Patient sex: M
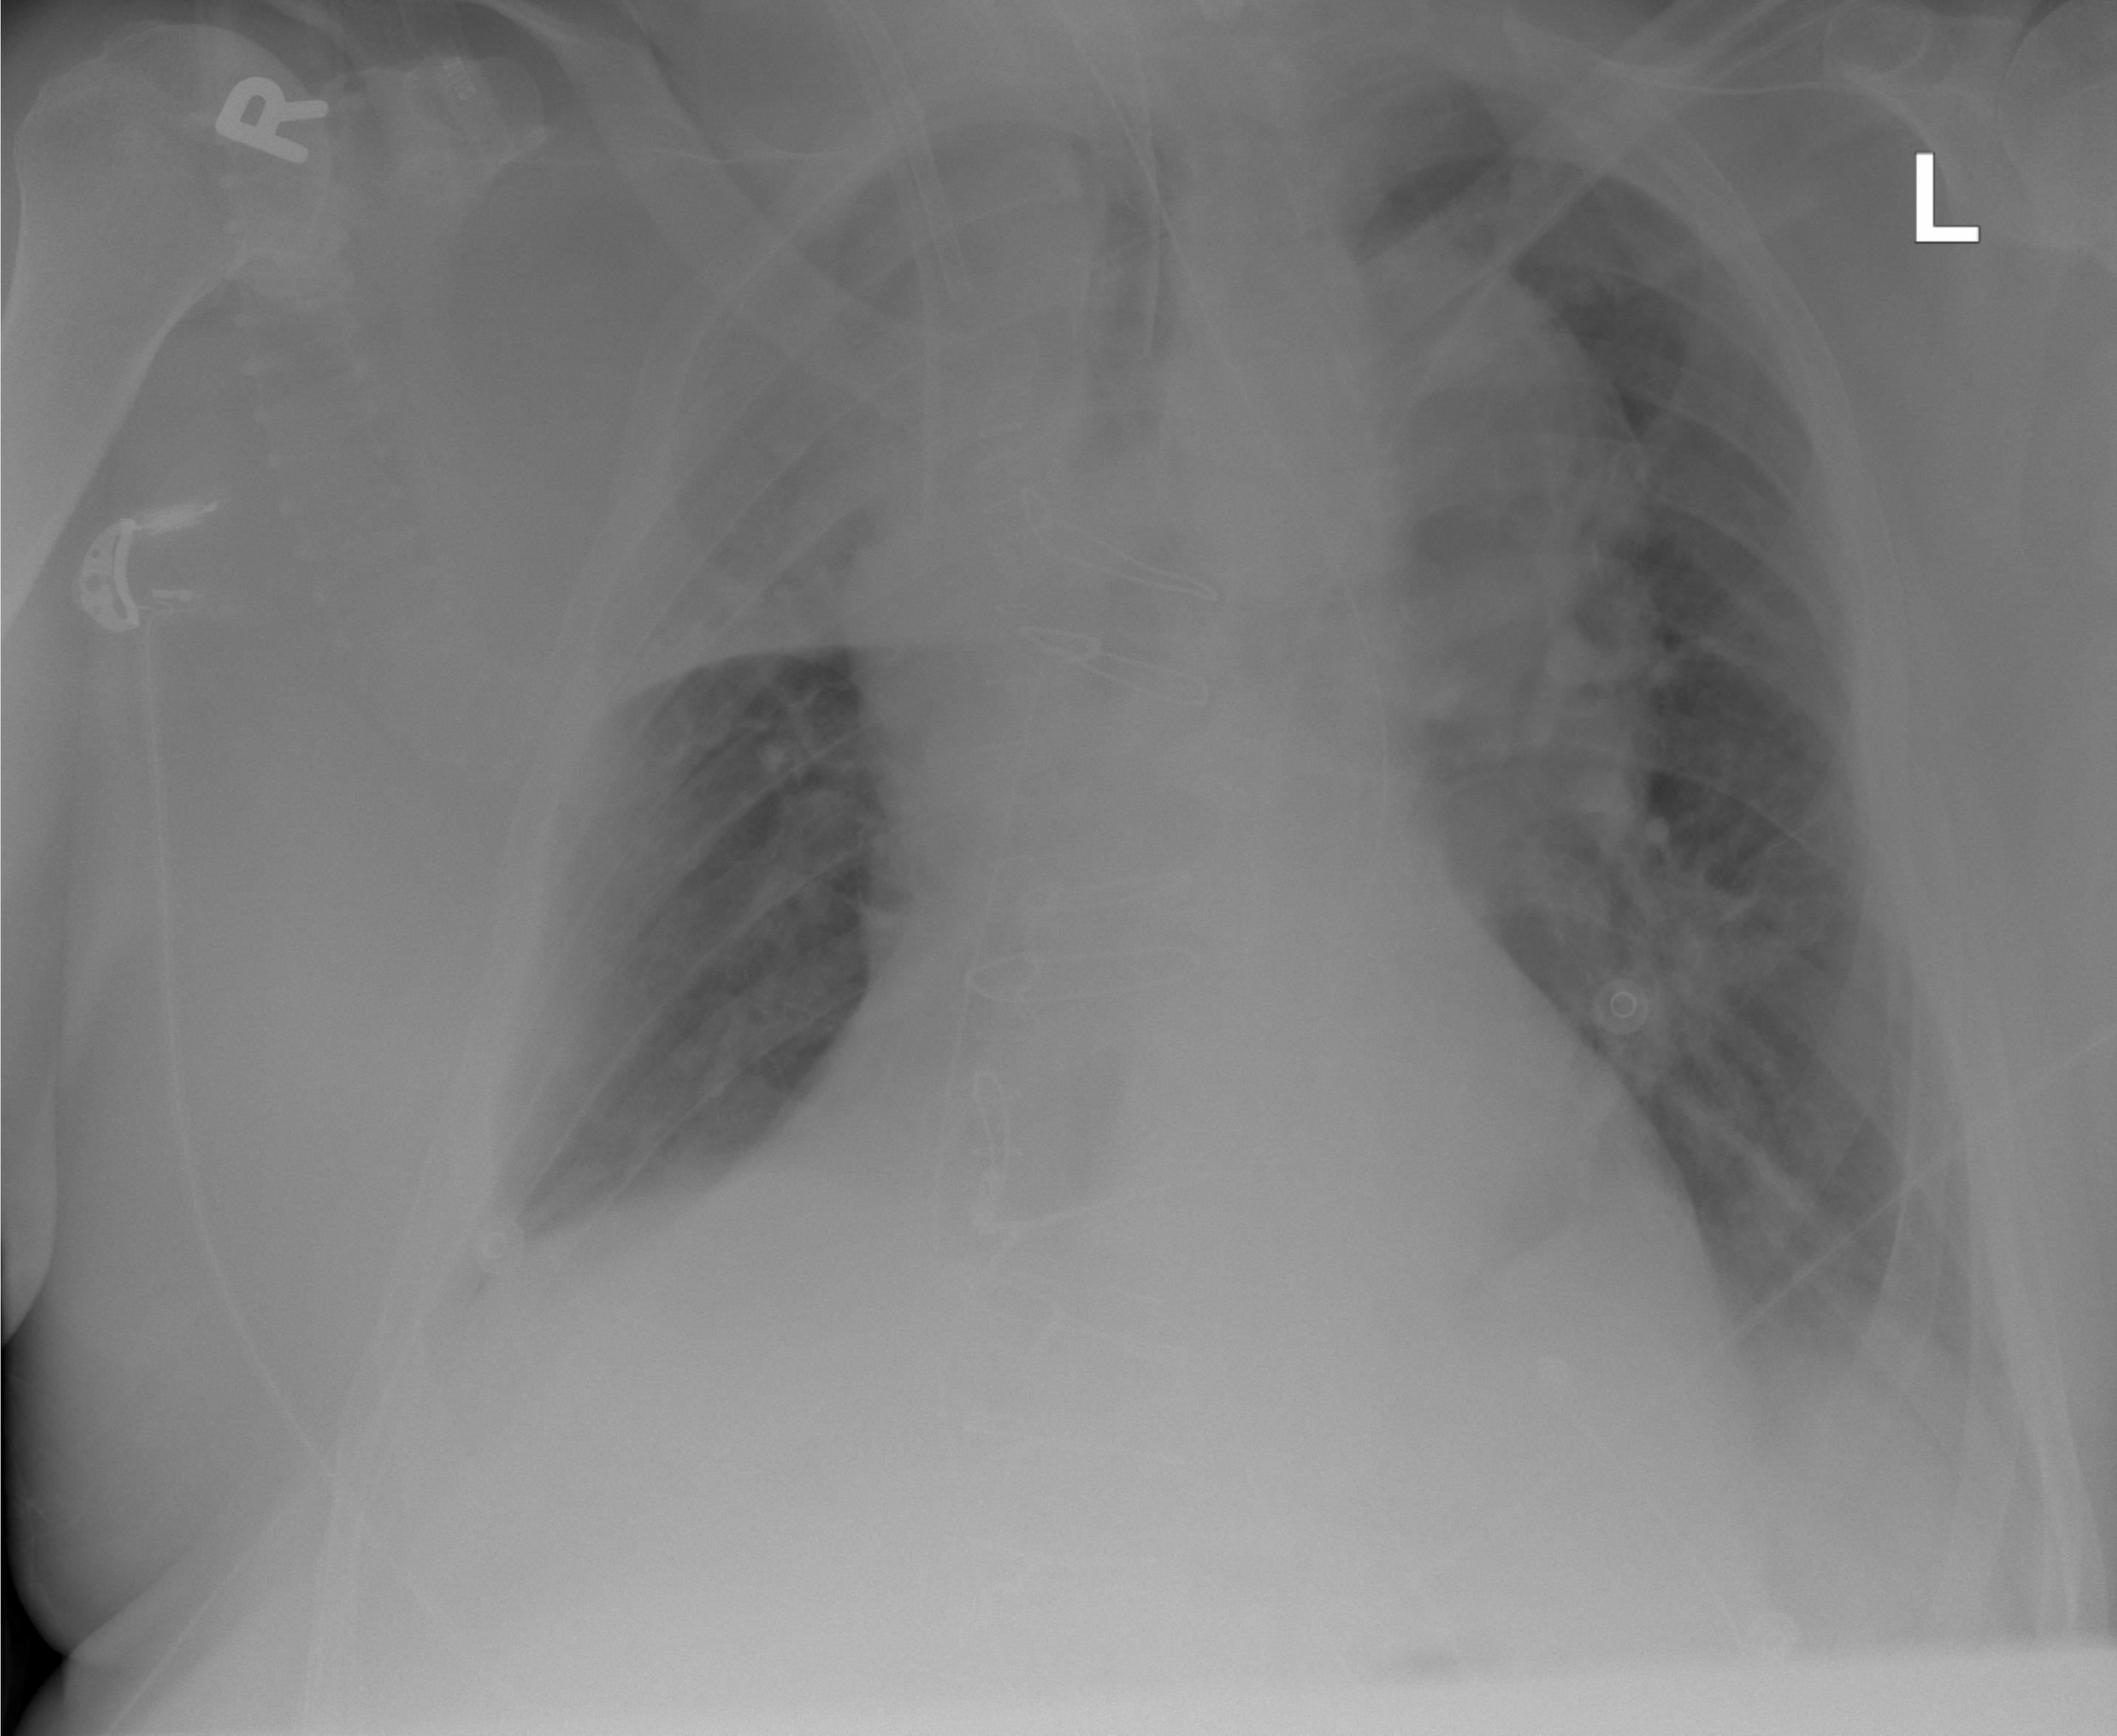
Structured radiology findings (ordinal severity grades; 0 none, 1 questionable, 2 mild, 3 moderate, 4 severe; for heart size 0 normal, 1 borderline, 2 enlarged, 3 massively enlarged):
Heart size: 2
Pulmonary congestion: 3
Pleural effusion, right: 3
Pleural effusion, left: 2
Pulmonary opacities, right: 0
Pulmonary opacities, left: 1
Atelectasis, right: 2
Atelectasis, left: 2